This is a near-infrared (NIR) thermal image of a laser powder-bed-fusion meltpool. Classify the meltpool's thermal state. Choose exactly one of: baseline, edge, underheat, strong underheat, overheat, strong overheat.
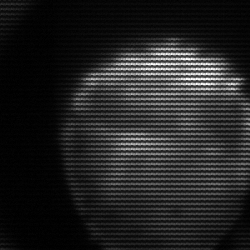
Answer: edge